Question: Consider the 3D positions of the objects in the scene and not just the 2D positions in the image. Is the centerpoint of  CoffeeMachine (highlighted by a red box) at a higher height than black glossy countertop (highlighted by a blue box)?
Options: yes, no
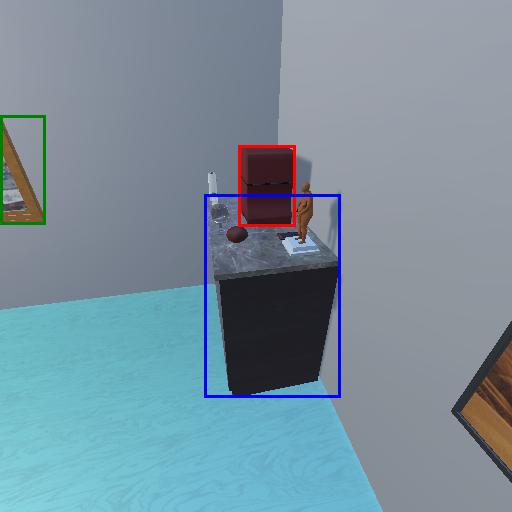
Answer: yes